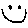
Label: smiley face